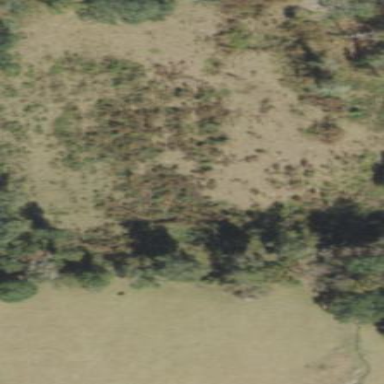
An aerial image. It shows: Forest area predominantly covered with needle-leaved trees.